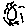
Label: sun